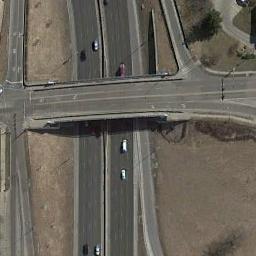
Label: overpass